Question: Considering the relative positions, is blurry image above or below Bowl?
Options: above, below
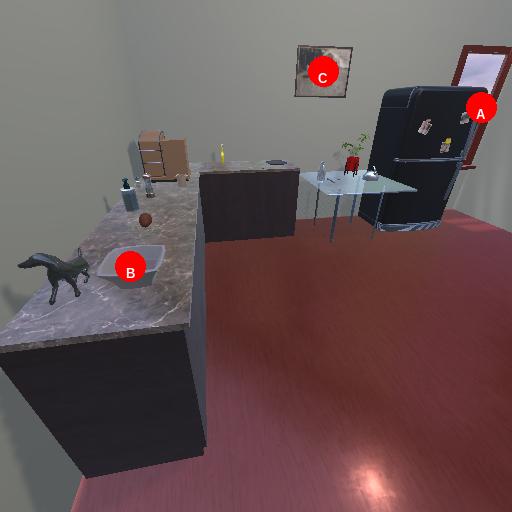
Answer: above